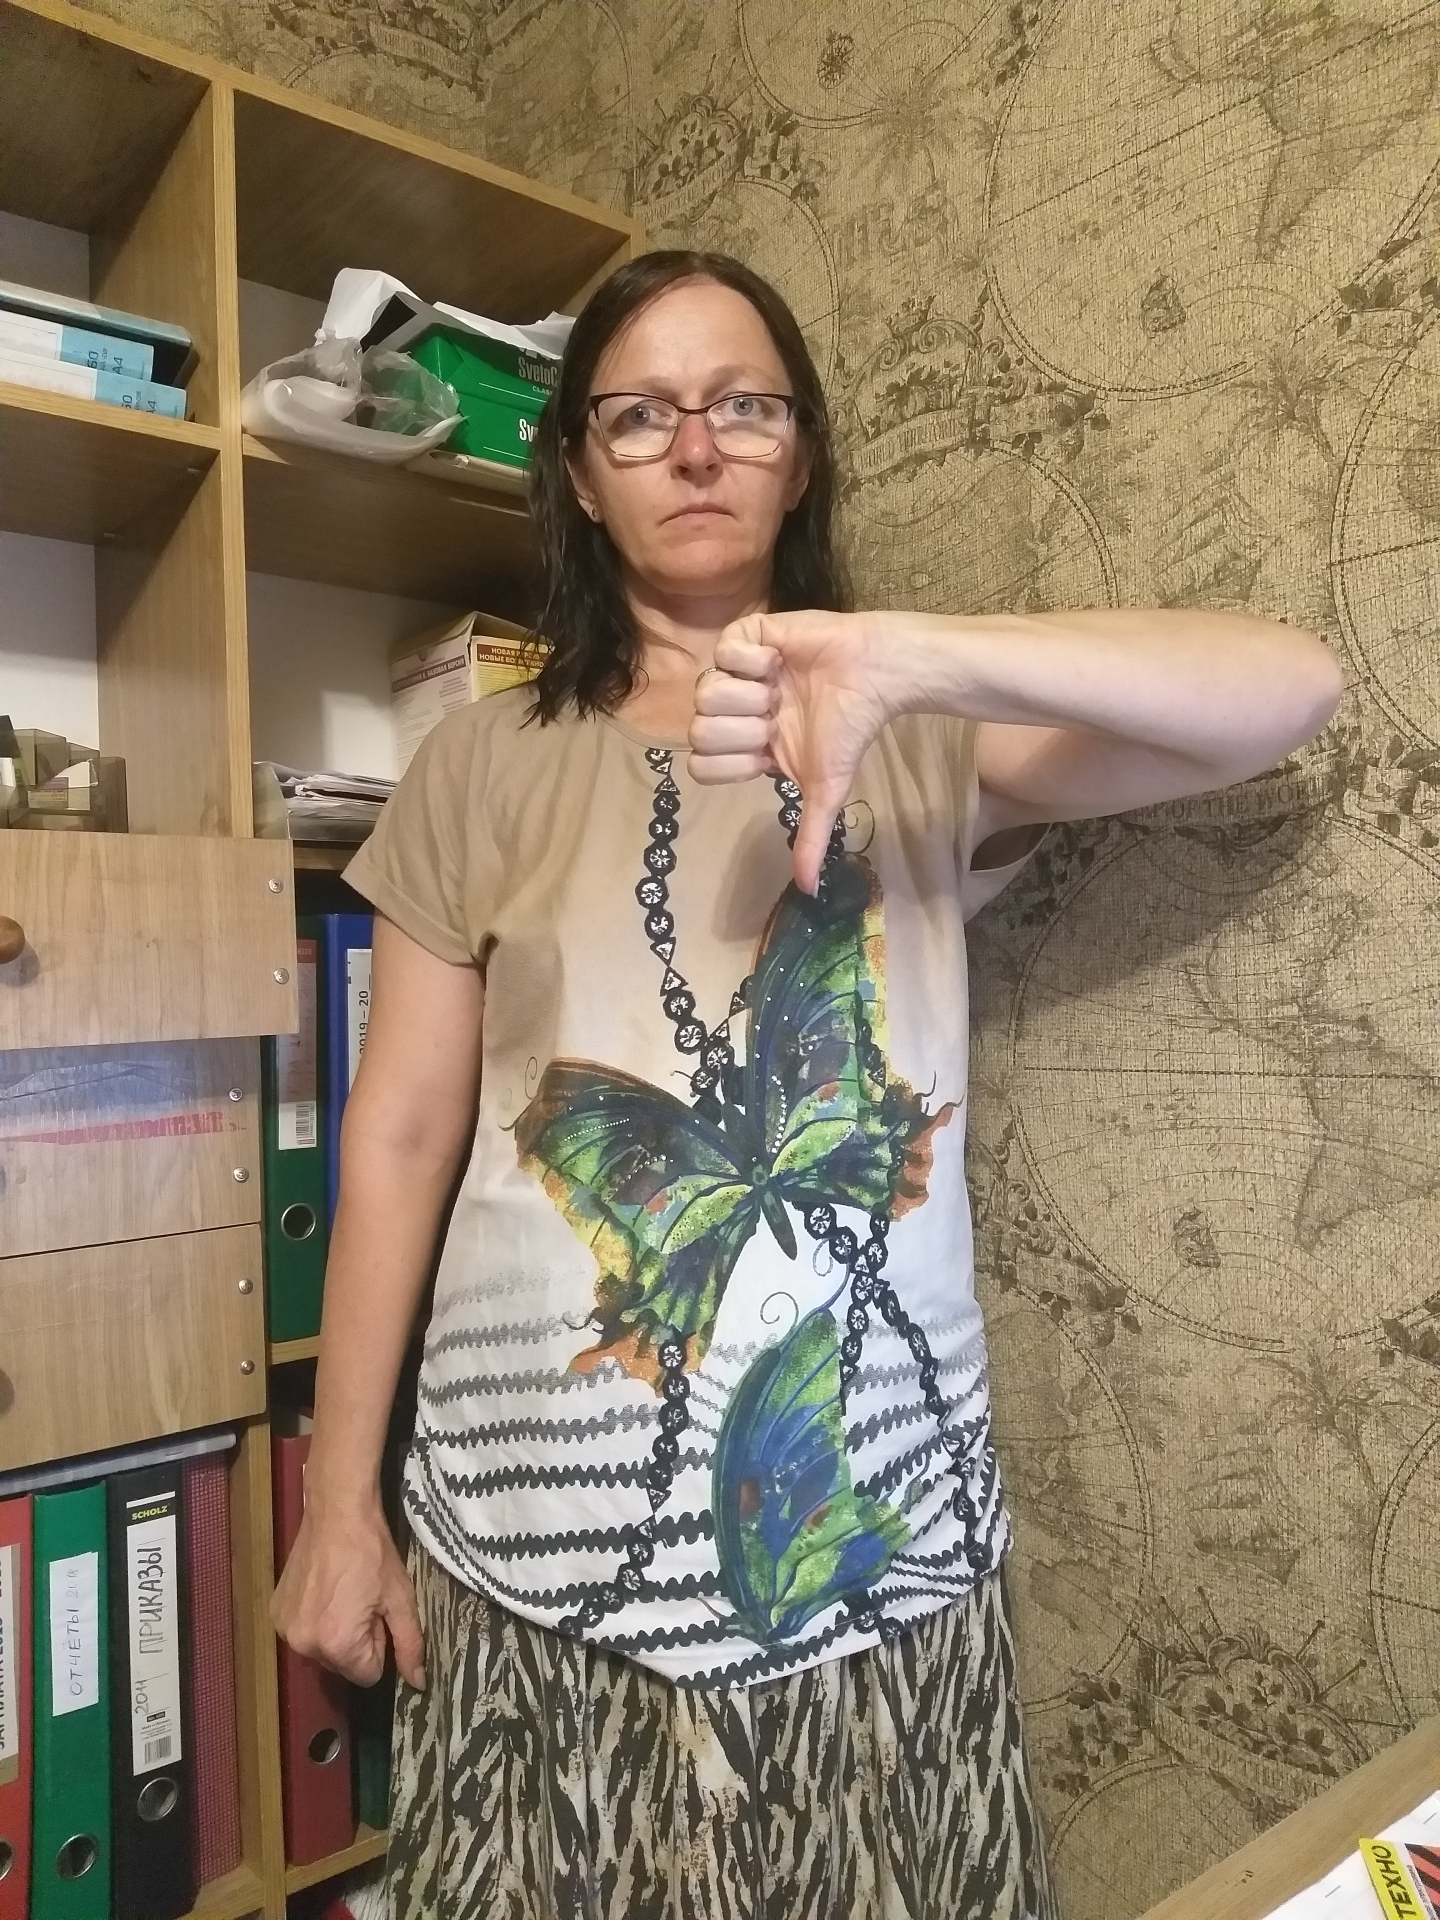
Label: clear